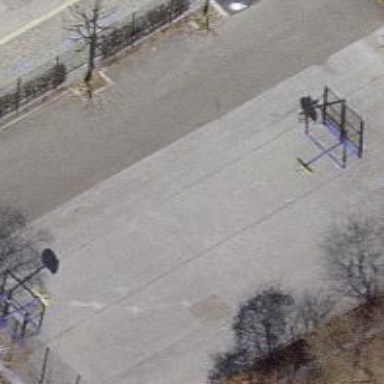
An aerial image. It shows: Basketball court located in leisure land pitch.